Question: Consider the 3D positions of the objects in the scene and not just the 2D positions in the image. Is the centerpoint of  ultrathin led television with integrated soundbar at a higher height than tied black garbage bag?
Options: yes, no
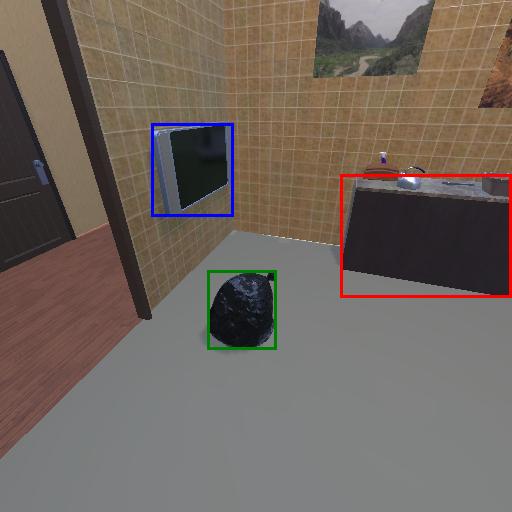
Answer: yes